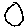
Label: circle